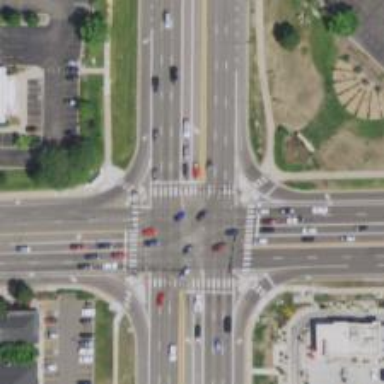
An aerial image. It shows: Uncontrolled zebra crossing on the road.